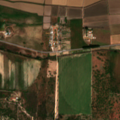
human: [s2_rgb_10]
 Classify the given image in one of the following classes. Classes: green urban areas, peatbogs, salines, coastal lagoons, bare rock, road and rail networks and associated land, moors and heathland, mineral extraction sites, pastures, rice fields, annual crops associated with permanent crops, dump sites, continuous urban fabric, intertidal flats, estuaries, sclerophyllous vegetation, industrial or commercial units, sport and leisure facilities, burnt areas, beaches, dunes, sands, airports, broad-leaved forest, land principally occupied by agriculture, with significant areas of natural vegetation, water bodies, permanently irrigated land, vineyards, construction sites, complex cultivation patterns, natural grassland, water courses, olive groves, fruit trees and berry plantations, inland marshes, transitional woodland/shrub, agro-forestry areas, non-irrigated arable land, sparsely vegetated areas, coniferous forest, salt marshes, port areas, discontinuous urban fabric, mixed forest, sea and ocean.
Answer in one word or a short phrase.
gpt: permanently irrigated land, rice fields, complex cultivation patterns, agro-forestry areas, broad-leaved forest